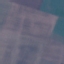
Land use / land cover: AnnualCrop